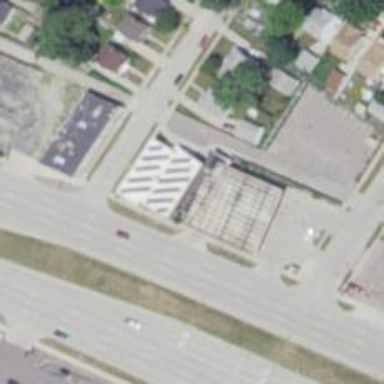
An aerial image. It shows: Convenience shop.